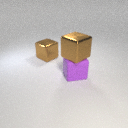
large brown metal cube to the left of large purple rubber cube